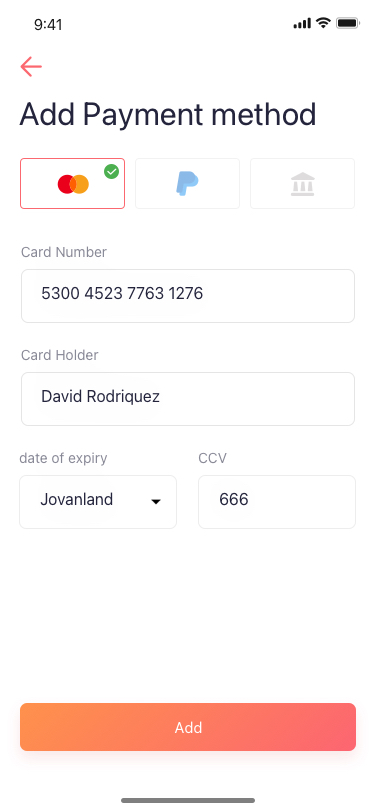
Text in this UI design:
Add Payment method